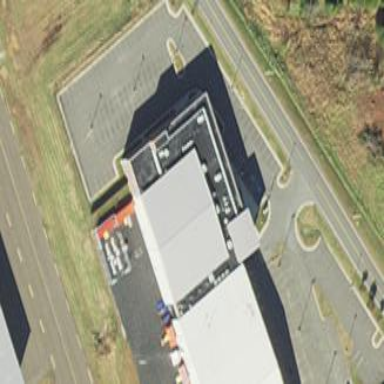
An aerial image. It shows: Hangar building.